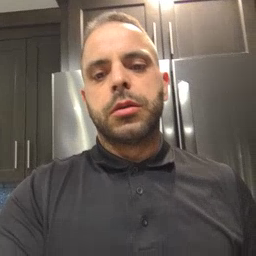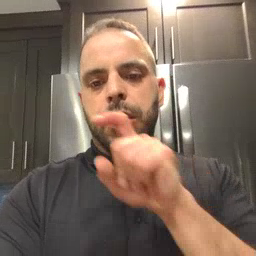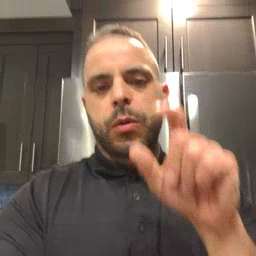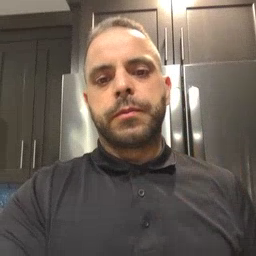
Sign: closet